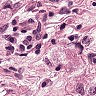
Metastatic tissue present: yes